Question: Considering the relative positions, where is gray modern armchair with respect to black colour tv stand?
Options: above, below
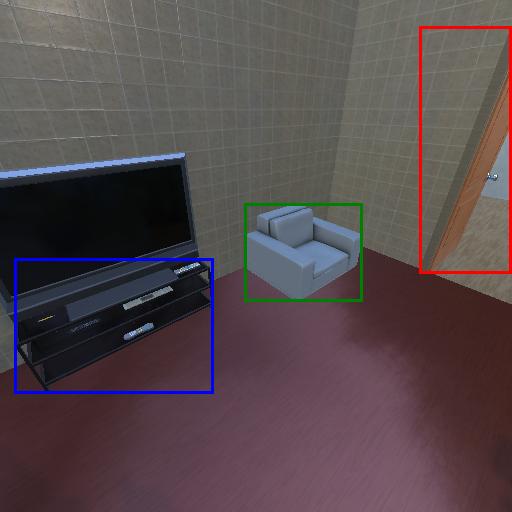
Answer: above